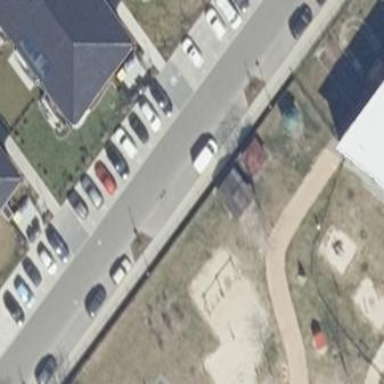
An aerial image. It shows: Street side parking spaces with parallel orientation.